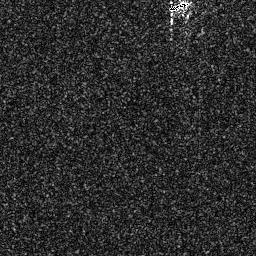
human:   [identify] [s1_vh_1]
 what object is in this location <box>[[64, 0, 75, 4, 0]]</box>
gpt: <ref>1 small ship at the top</ref>